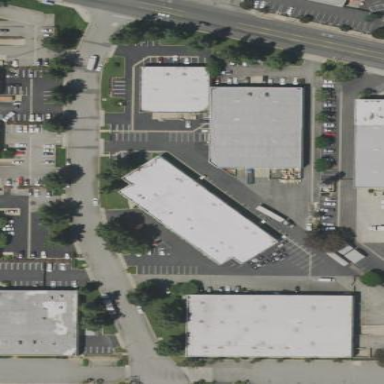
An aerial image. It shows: Warehouse building.